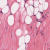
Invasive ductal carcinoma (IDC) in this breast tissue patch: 0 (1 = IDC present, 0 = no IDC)